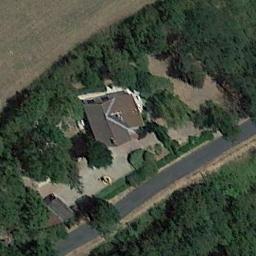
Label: sparse_residential